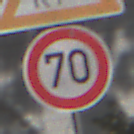
Verkehrszeichen: Geschwindigkeit70
Zusatzzeichen oben: ReiterLinks
Umgebung: Outdoor, Suburban
Tageszeit: Midday
Wetter: Clear
Licht: Natural
Jahreszeit: NotSpecified
Kontrast: HighContrast